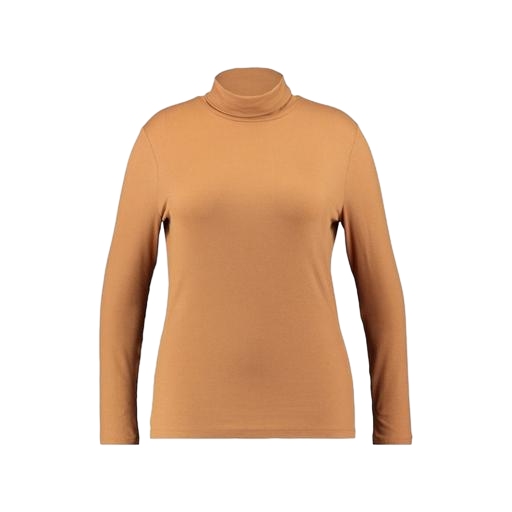
multicolor vero moda rust high neck blouse, high-neck top, turtleneck tee, white background